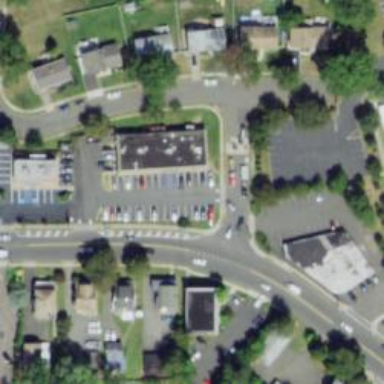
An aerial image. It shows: Convenience shop.